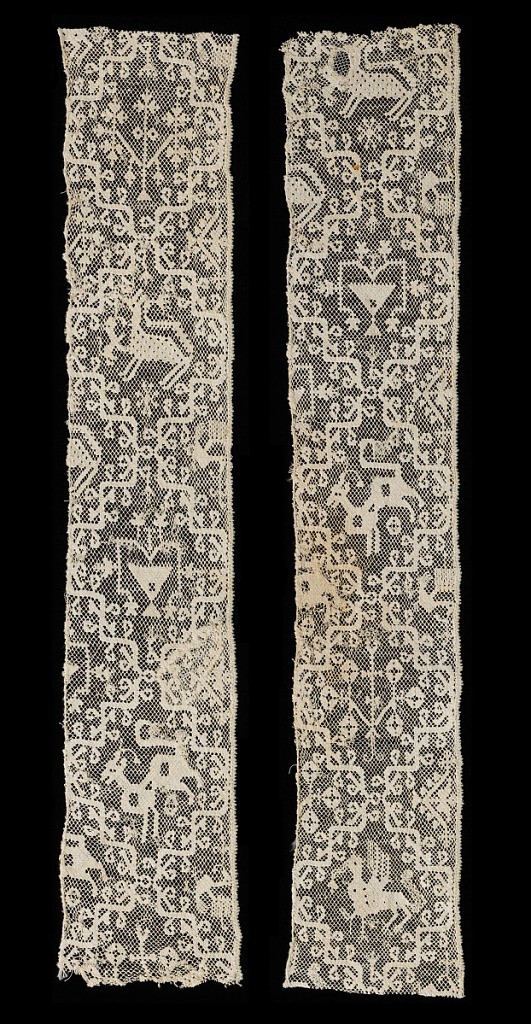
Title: Bands
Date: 16th century
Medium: linen Technique: interlacing stitch on knotted net with a narrow interlooped band sewn to an intact edge of the net (needlework on knotted net)
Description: Two net borders embroidered with a design of medallions containing animals and stylized floral shapes.